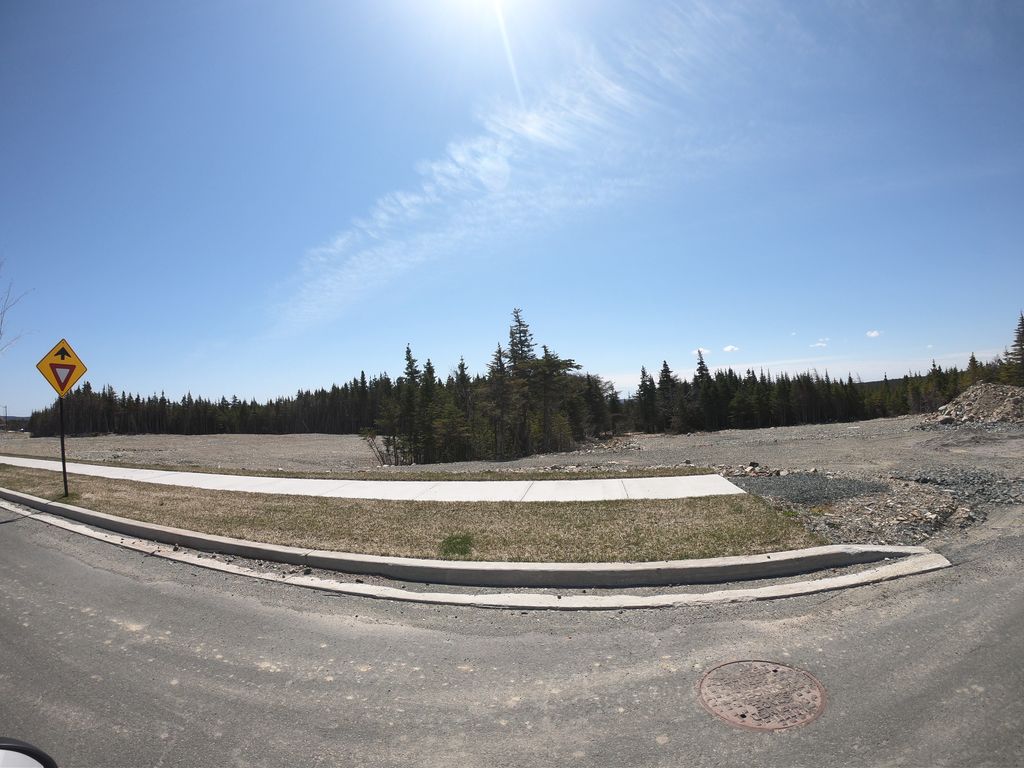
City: st_johns